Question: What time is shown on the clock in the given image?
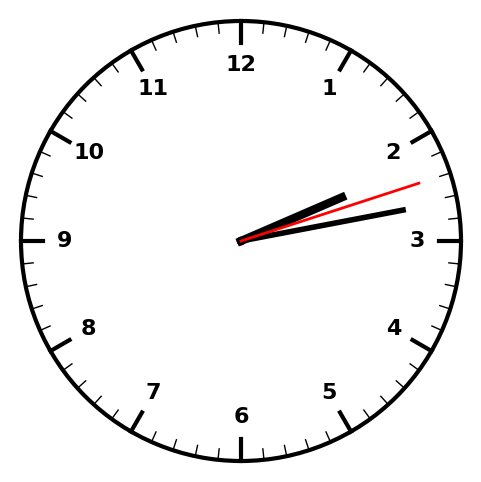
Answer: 02:13:12